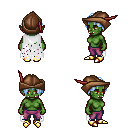
a pixel art fantasy rpg character, female body template, orc, green skin, white tattered cape, magenta pants, white cyan parted hairstyle, leather cap, gold boots, four views (front, back, left, right), 2x2 character sprite sheet, small pixel art, hard edges, no anti-aliasing